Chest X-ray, PA view. Patient: 55 years old, sex F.
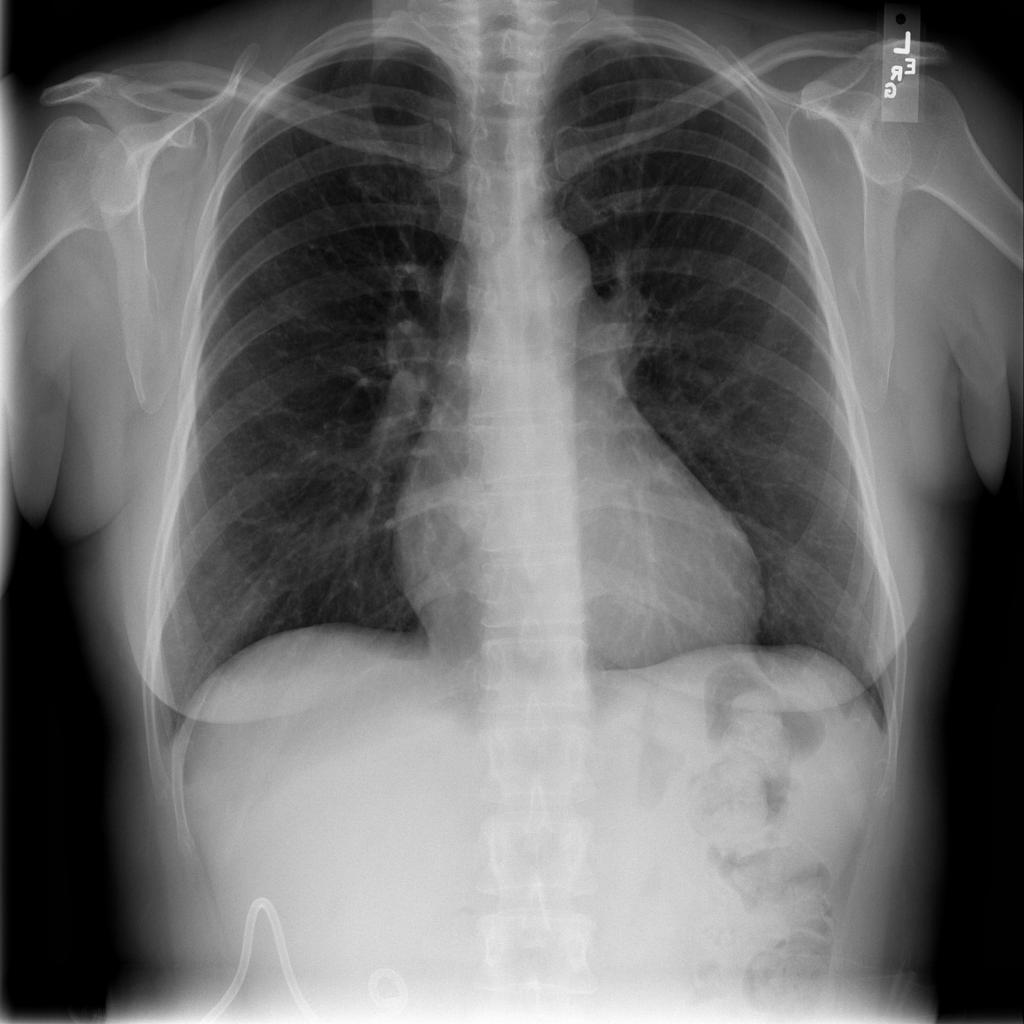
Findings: Infiltration